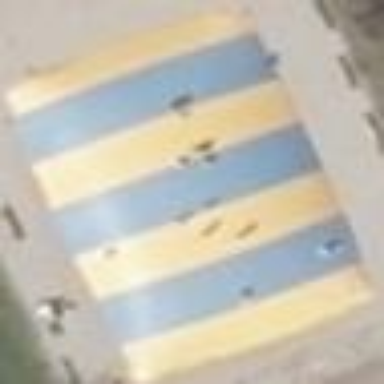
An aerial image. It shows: Playground with pebblestone surface and cushion padding.